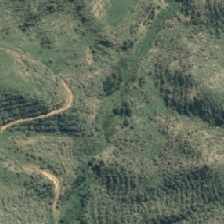
Land cover: grose_broom